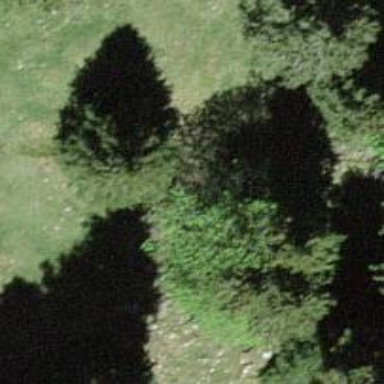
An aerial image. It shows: Needle-leaved tree in its natural environment.